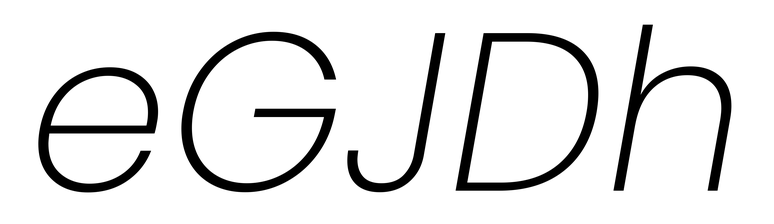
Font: Poppins-ExtraLightItalic